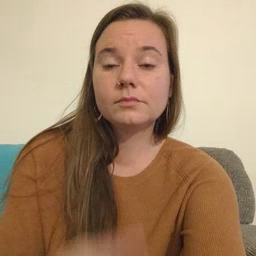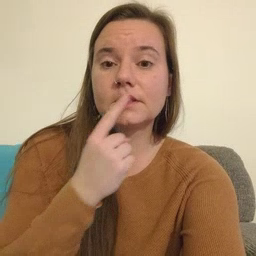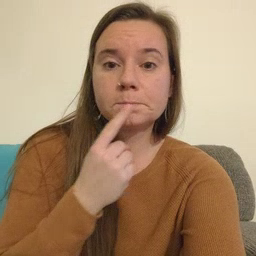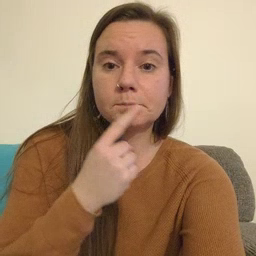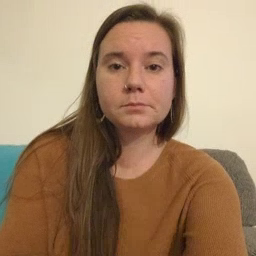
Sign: lips